Field crop: maize
Growth stage: 2
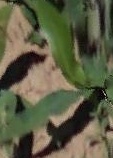
Species: maize